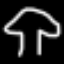
Label: mushroom